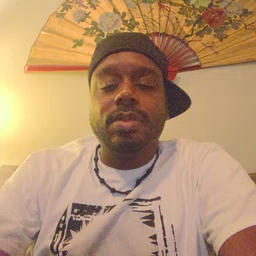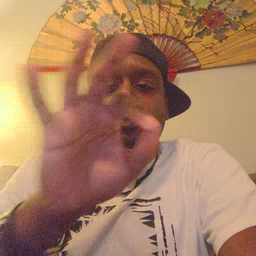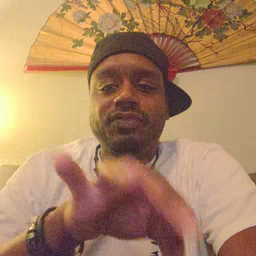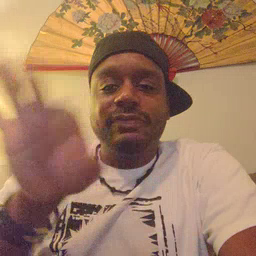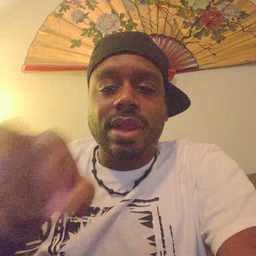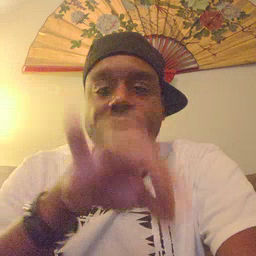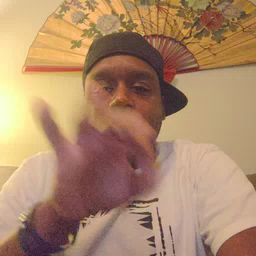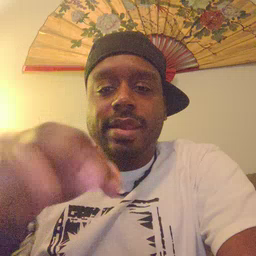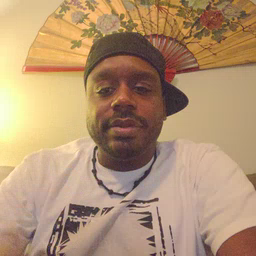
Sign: frenchfries